Question: I have a ComboBox bound to a data source but it will not update the bindings until the control loses focus. How can I get the bindings to update when the selected items change? In the screen shot below I'd like the label to updated immediately to reflect the new selection.

Some Code:
'''
public enum MyEnum
{
First,
Second
}
public class MyData
{
public String Name { get; set; }
public MyEnum MyEnum { get; set; }
}
'''
Sample Form:
'''
public SampleForm()
{
InitializeComponent ();
MyData data = new MyData () { Name = "Single Item" };
this.bindingSource1.DataSource = data;
this.comboBox1.DataSource = Enum.GetValues (typeof (MyEnum));
this.label2.DataBindings.Add ("Text", this.bindingSource1, "MyEnum", true, DataSourceUpdateMode.OnPropertyChanged);
this.comboBox1.DataBindings.Add (new System.Windows.Forms.Binding ("SelectedItem", this.bindingSource1, "MyEnum", true));
this.comboBox1.DataBindings.Add (new System.Windows.Forms.Binding ("SelectedValue", this.bindingSource1, "MyEnum", true));
}
'''
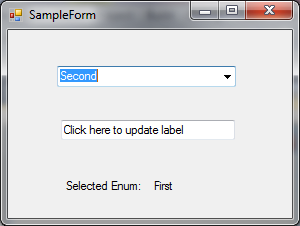
Answer: Comment out the SelectedItem version, and modify the SelectedValue binding like this to include the UpdateMode:
'''
this.comboBox1.DataBindings.Add(new Binding(
"SelectedValue",
this.bindingSource1,
"MyEnum",
true,
DataSourceUpdateMode.OnPropertyChanged));
'''